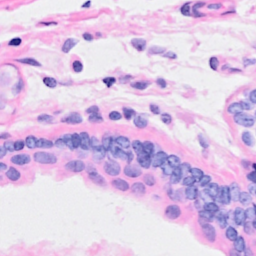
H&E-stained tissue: Breast